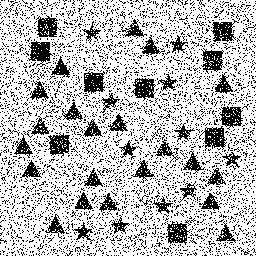
Squares: 10
Triangles: 21
Stars: 11
Total shapes: 42